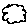
Label: cloud